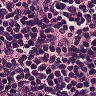
Metastatic tissue present: no